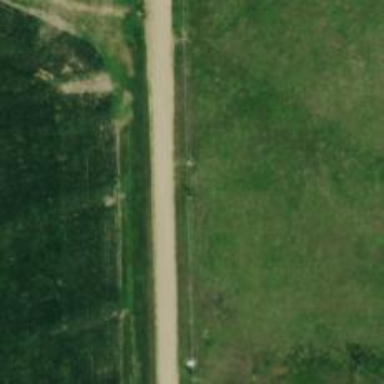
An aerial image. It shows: Power pole.